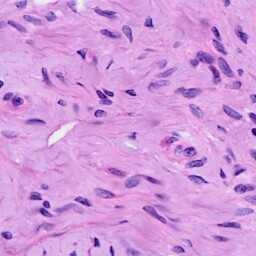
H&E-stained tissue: Cervix